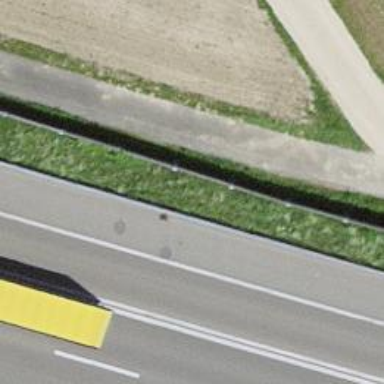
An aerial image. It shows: Noise barrier wall.